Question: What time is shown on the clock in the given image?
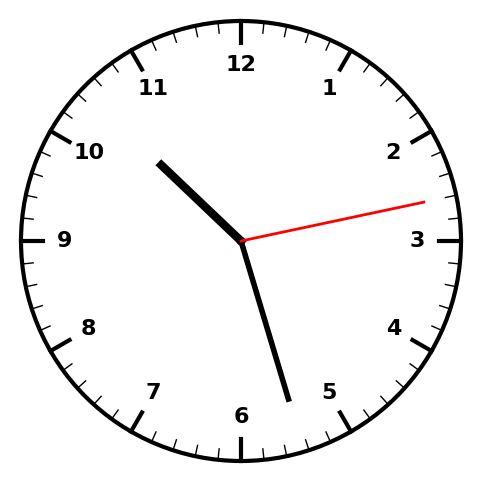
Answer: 10:27:13